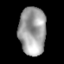
Tissue: lung
Cell type: Endothelial cells
Senescence score: 0.1604
Nuclear area (px): 1268
Mean DAPI intensity: 160.573